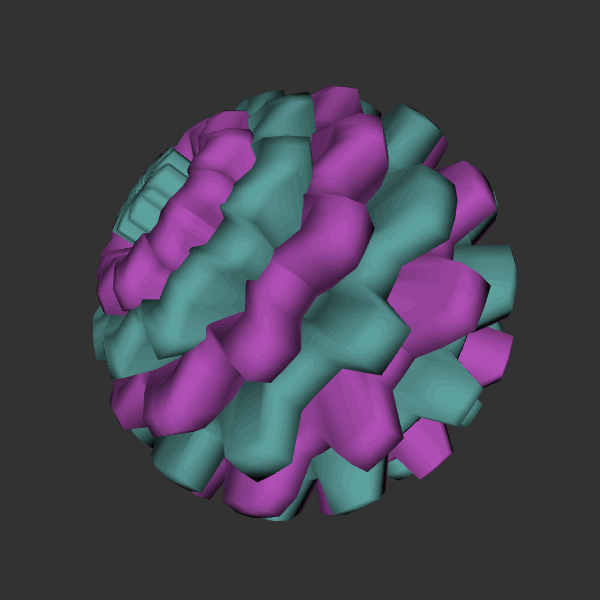
Background: dark